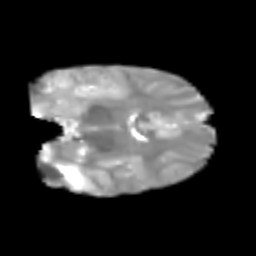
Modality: T2w
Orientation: coronal
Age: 6
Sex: female
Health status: healthy